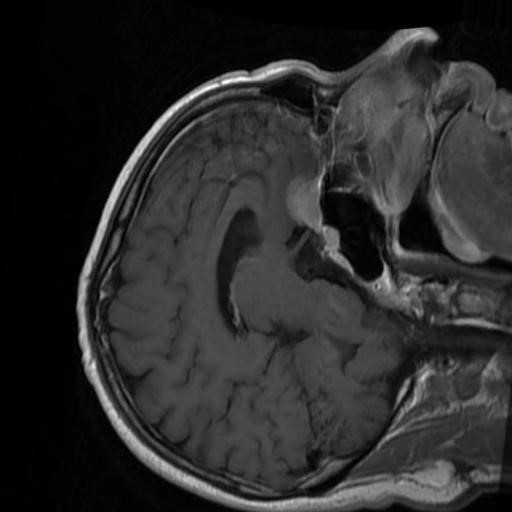
Label: brain_menin